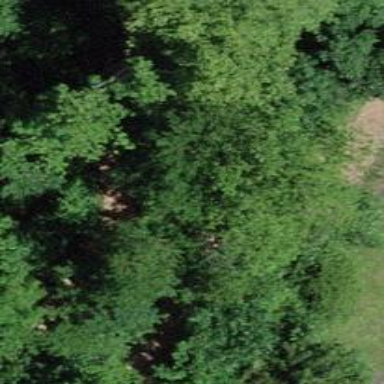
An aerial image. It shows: Well-maintained woodchip path in track leisure land area with excellent trail visibility.